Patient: sex F, age 60
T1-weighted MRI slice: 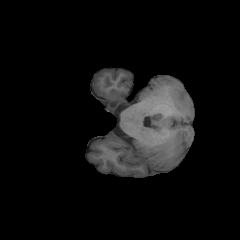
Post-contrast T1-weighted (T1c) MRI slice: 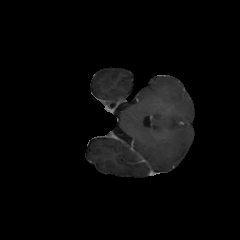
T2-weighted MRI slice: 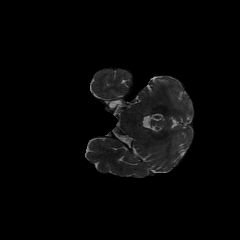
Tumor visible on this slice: no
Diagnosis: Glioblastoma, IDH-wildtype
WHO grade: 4